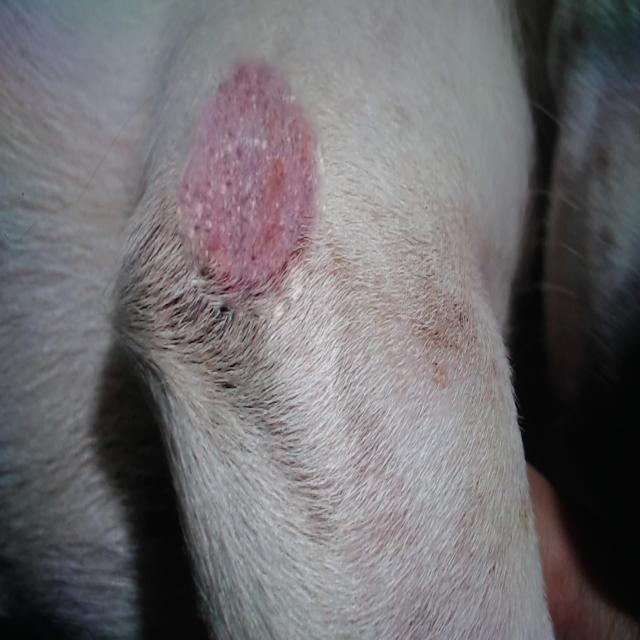
Canine ringworm (Dermatophytosis) — fungal infection caused by Microsporum or Trichophyton. Presents with circular alopecia, scaling, crusting, and broken hairs.